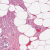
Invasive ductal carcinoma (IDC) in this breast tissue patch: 0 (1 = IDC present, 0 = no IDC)